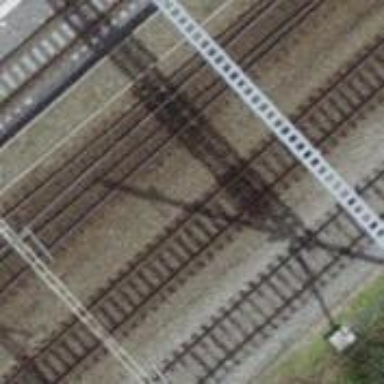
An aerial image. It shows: Railway track with contact lines for electrification.